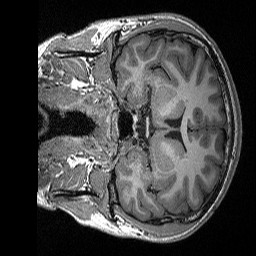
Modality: T1w
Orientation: coronal
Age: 20
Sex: male
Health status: healthy
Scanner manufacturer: siemens
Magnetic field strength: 3 T
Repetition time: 2.3 s
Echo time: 0.00298 s